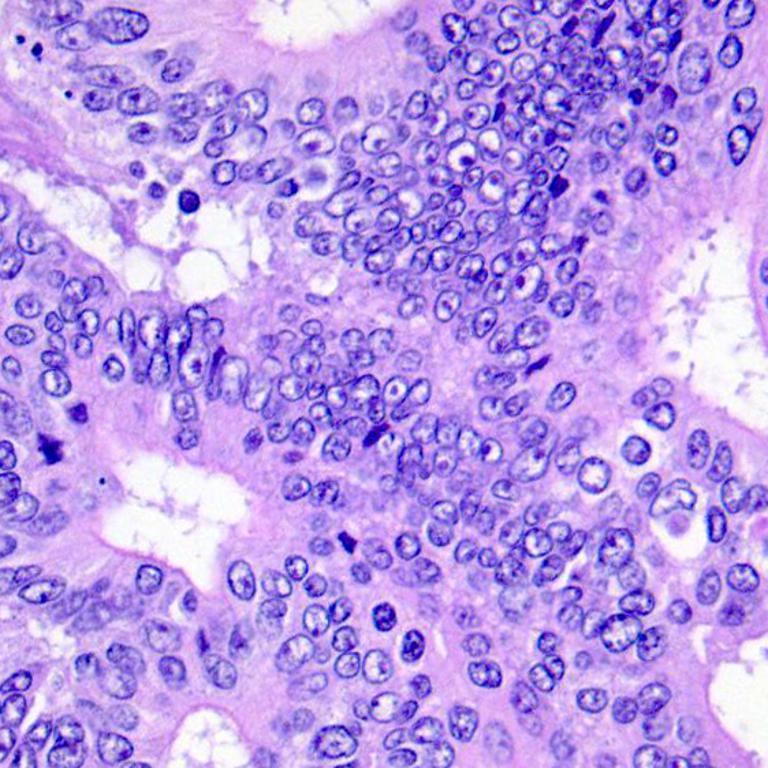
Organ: colon
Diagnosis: adenocarcinomas